Question: I have the following schema table:

I have three activerecord models with their associations. I am struggling with a query which will show the following information for each product:
It should also take account on the status of the order that the product_line are associated with, which it should be equal to "successful".
I also want a second one query which it will show the above but it will have restriction based on the month (based on the orders.created_at column). For example if I want the sales for January of this product.
I managed to create something but I think it isn't very optimized and I used ruby's group_by which it is doing many additional queries on the view. I would appreciate how you usually start thinking about creating a query like that.
I think I almost managed to solve the first query and it is the following:
'''
products = Product.joins(:product_lines).select("products.name, SUM(product_lines.quantity) as sum_amount, SUM(product_lines.quantity*products.price) as money_total"),group("products.id")
'''
I tried to split each columns separately and find out how I could calculate it. I haven't take into account the order status though.
The associations are the following:
'''
class ProductLine < ActiveRecord::Base
belongs_to :order
belongs_to :cart
belongs_to :product
end
'''
'''
class Product < ActiveRecord::Base
has_many :product_lines
end
'''
'''
class Order < ActiveRecord::Base
has_many :product_lines, dependent: :destroy
end
'''
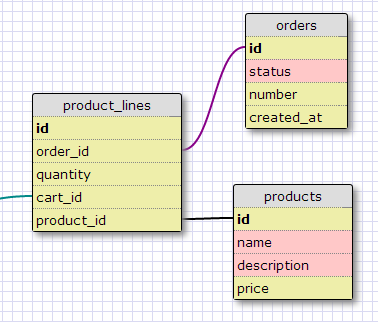
Answer: I finally did it.
:
'''
@best_products_so_far = Product.joins(product_lines: :order)
.select("products.*, SUM(product_lines.quantity) as amount_total, SUM(product_lines.quantity*products.price) as money_total")
.where("orders.status = 'successful'")
.group("products.id")
'''
:
'''
@best_products_this_month = Product.joins(product_lines: :order)
.select("products.*, SUM(product_lines.quantity) as amount_total, SUM(product_lines.quantity*products.price) as money_total")
.where("orders.status = 'successful'")
.where("extract(month from orders.completed_at) = ?", Date.today.strftime("%m"))
.group("products.id")
'''